Field crop: maize
Growth stage: 1
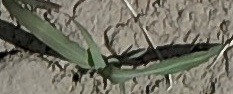
Species: sorghum